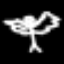
Label: angel